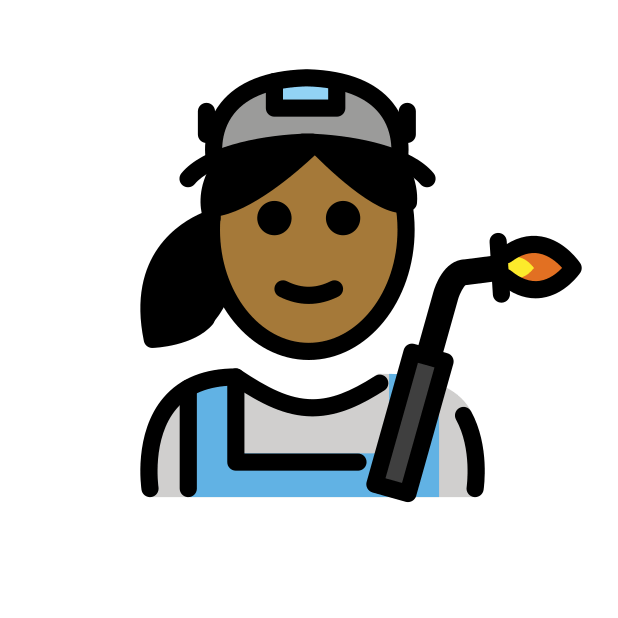
woman factory worker: medium-dark skin tone